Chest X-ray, AP view. Patient: 63 years old, sex M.
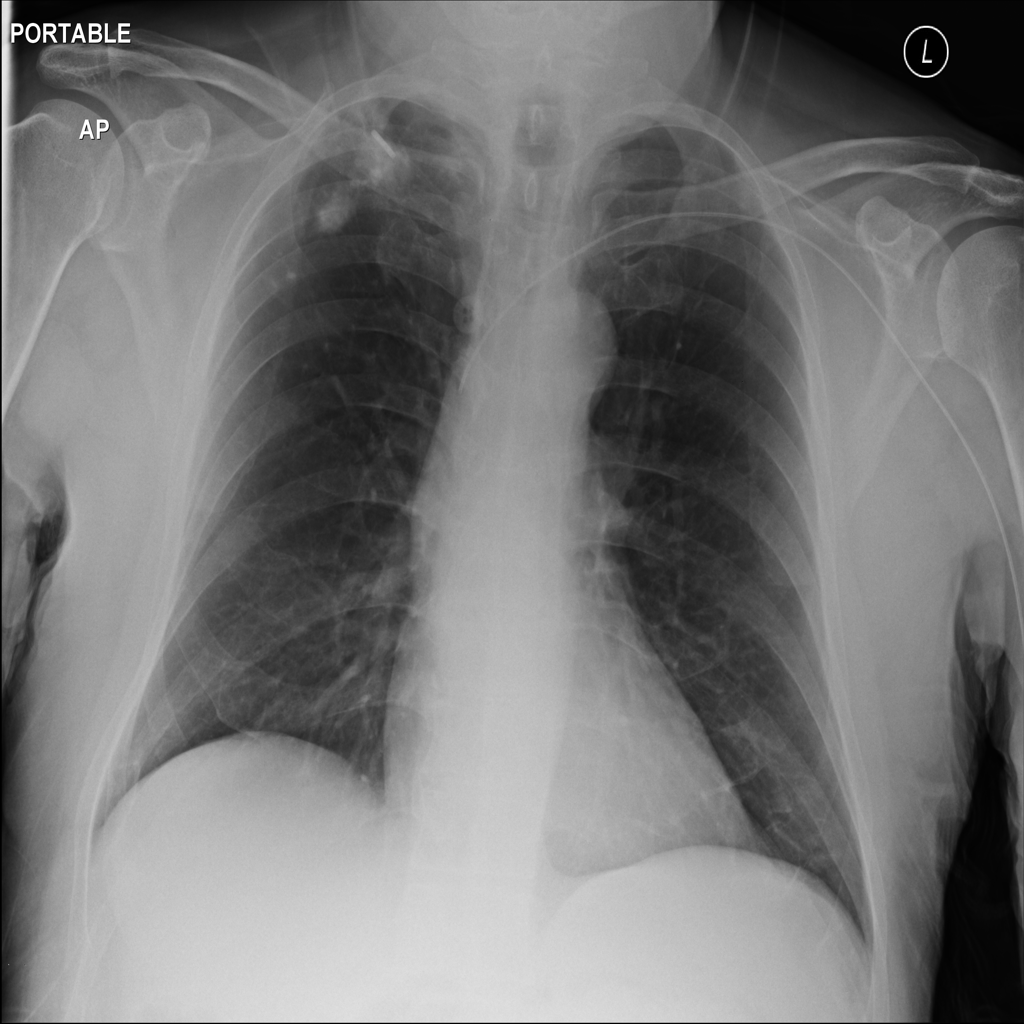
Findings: No Finding